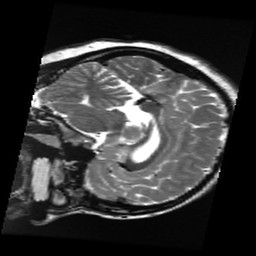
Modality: T2w
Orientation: sagittal
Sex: female
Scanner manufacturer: ge
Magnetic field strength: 3 T
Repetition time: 5 s
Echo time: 0.1019 s